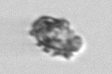
Label: coccolithophorid